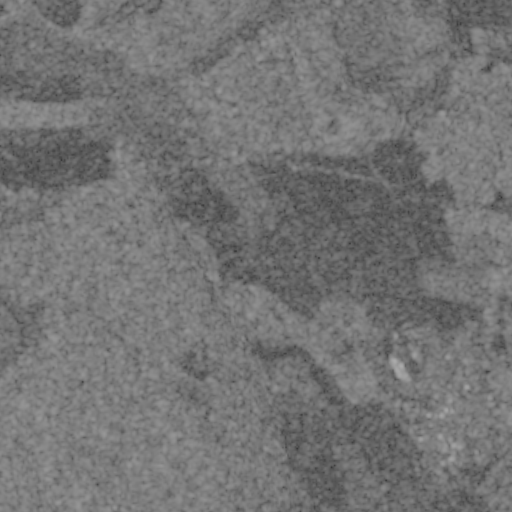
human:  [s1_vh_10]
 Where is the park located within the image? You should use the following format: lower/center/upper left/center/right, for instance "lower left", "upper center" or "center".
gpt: The park is located in the lower right of the image.
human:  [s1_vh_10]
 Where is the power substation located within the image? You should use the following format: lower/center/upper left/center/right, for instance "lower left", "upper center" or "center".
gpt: The power substation is located in the upper left of the image.
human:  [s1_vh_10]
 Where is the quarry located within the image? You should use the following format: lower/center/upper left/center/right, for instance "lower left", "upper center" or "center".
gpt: There is no quarry in the image.

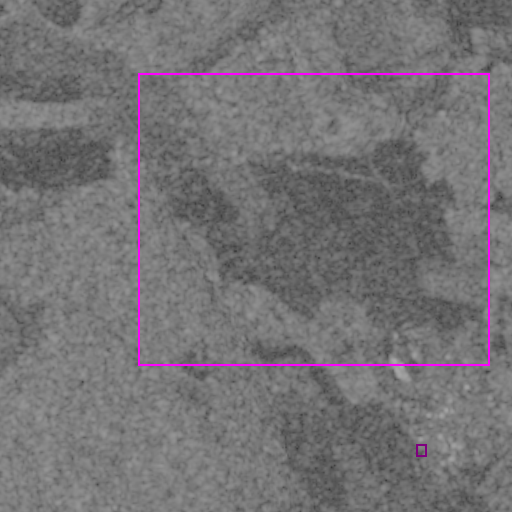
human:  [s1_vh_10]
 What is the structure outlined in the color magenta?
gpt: The structure outlined in magenta is a crop field.
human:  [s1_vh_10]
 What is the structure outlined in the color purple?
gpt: The structure outlined in purple is a park.
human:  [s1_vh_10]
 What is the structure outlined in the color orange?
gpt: There is no orange outline.